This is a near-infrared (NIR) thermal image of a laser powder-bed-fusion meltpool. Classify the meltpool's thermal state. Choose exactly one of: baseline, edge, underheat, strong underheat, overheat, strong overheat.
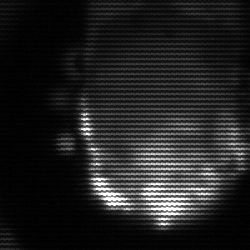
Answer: baseline